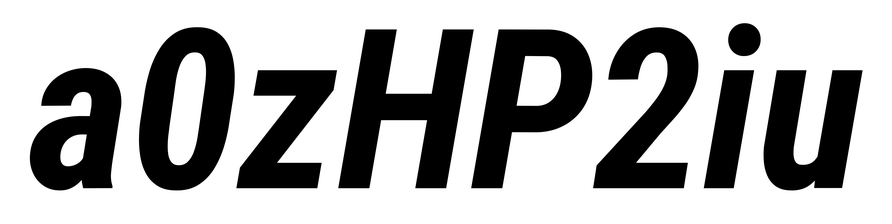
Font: Roboto-Italic_Condensed_Bold_Italic